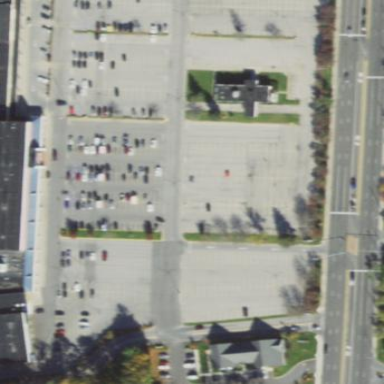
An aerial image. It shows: Parking area.